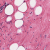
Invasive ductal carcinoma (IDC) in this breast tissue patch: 0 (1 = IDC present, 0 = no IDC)